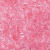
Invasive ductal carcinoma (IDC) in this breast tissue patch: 0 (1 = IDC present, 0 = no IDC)